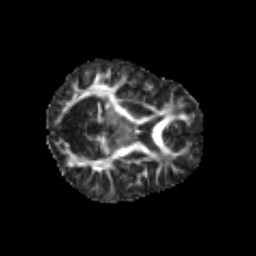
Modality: FA
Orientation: axial
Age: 6
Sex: female
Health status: healthy